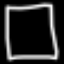
Label: square